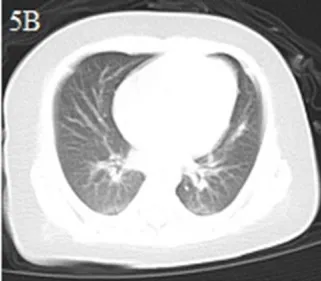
Chest CT images for case 5 showing bilateral scattered spots of shadows and consolidation in the upper right lobe on day 3 after symptom onset (A,B).
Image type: radiology (ct)